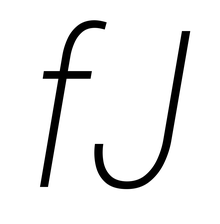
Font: Roboto-Italic_Condensed_ExtraLight_Italic